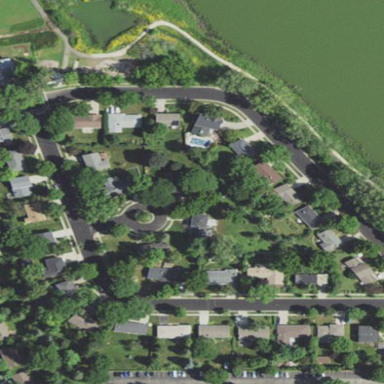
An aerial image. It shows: Residential neighbourhood.